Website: ulta-beauty
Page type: customer-info-address
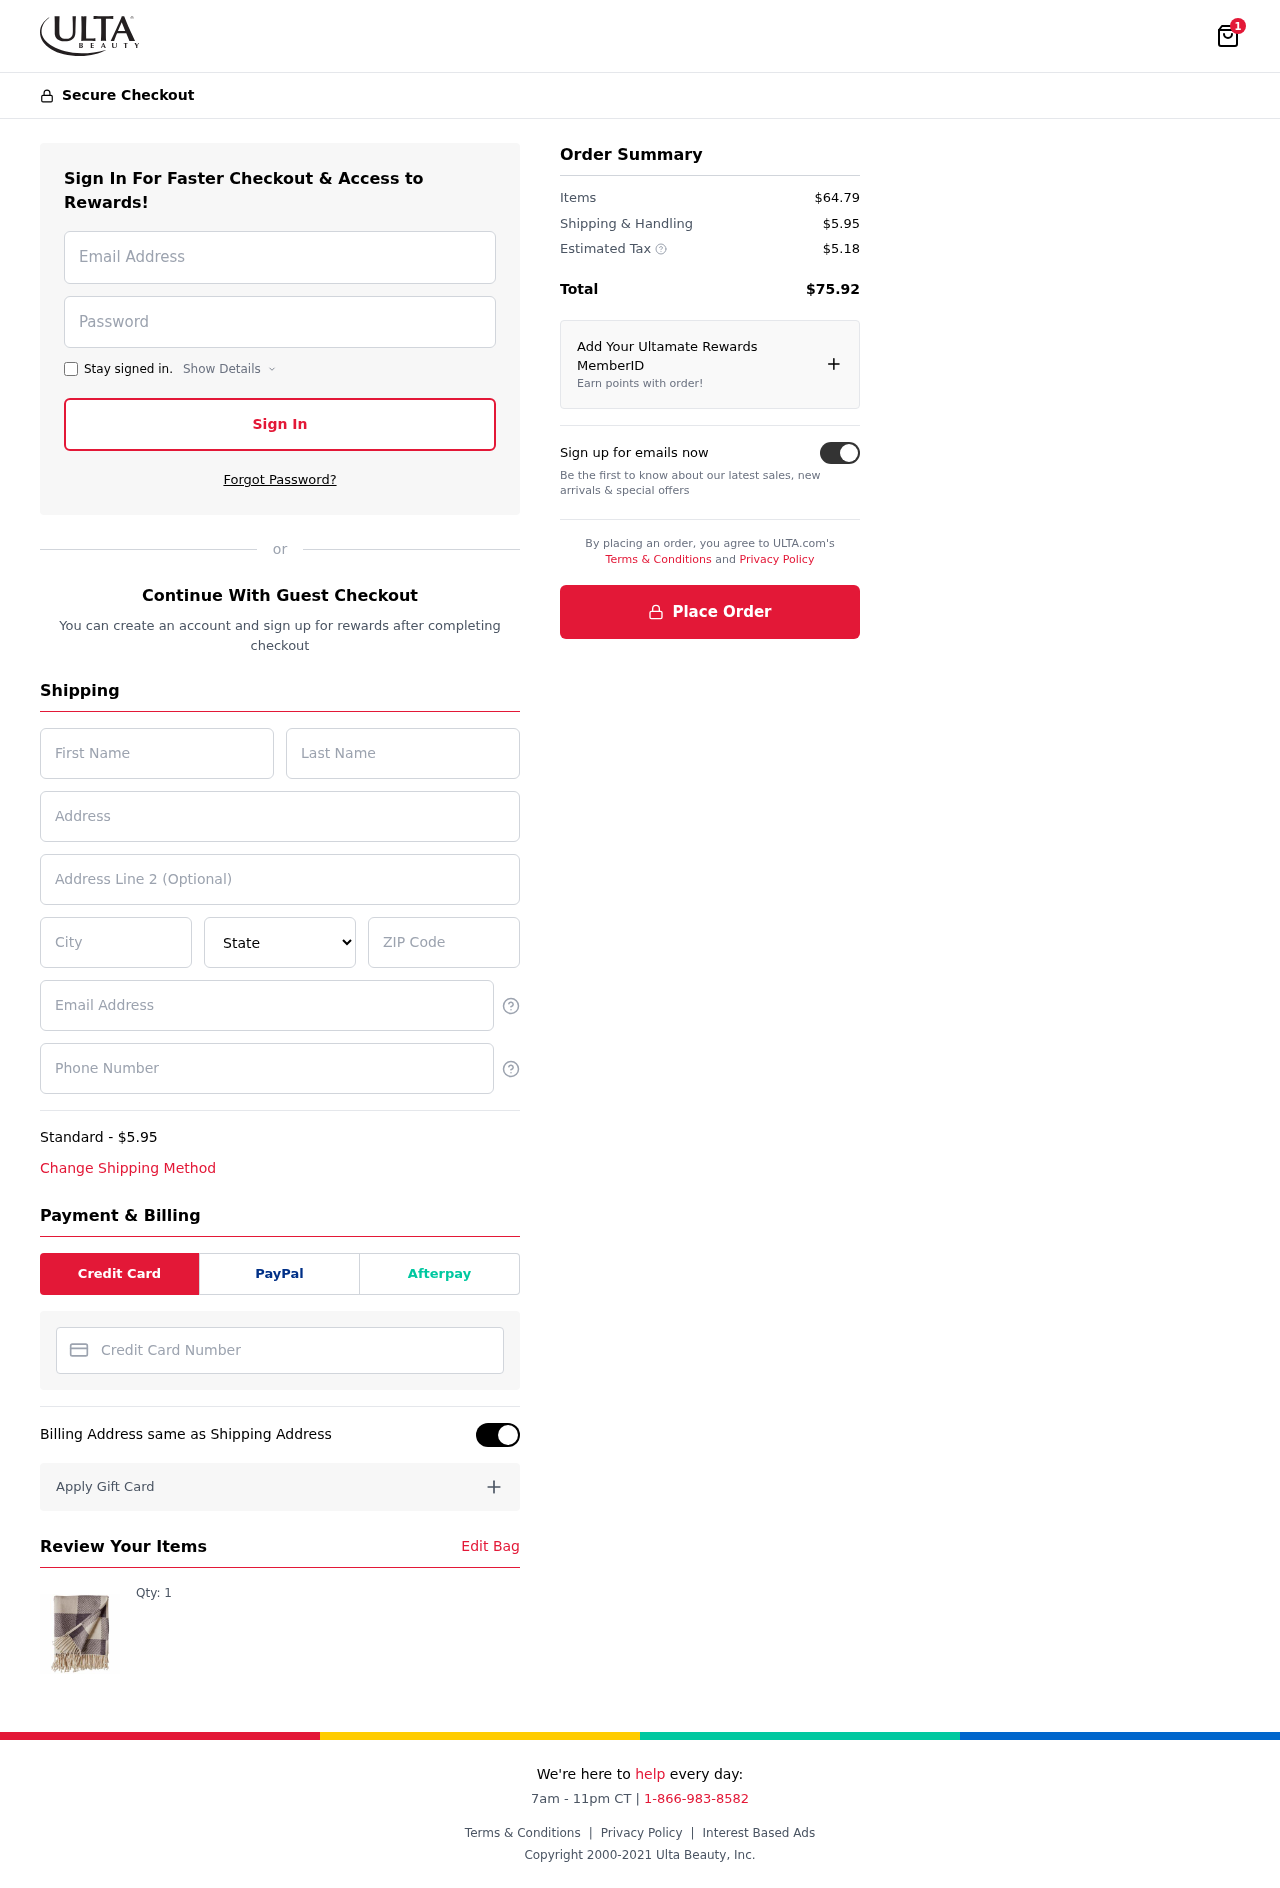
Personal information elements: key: PII_CARD_NUMBER
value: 2384 3877 0949 4101
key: PII_CITY
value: North Hector
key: PII_EMAIL
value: scottpatel@gmail.com
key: PII_FIRSTNAME
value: Scott
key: PII_LASTNAME
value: Patel
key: PII_PHONE
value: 5476016350
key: PII_POSTCODE
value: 61506
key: PII_STATE
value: Washington
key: PII_STREET
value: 909 Donald Circle
Product elements: key: PRODUCT1_QUANTITY
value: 1
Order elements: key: ORDER_NUM_ITEMS
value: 1
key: ORDER_SHIPPING_COST
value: $5.95
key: ORDER_ITEMS_TOTAL
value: $64.79
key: ORDER_SHIPPING_COST2
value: $5.95
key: ORDER_TAX
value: $5.18
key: ORDER_TOTAL
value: $75.92